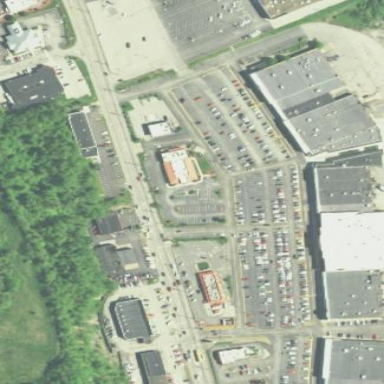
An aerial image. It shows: Retail area.